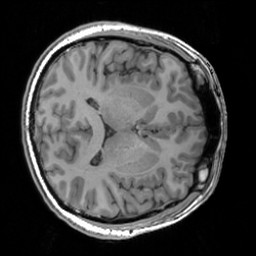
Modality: T1w
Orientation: axial
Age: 31
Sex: male